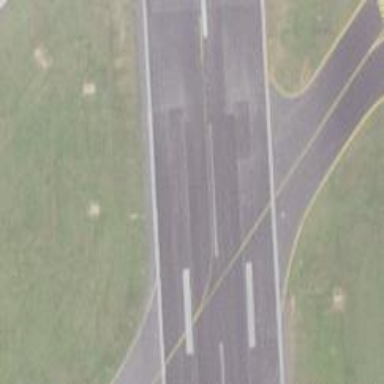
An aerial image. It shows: View of taxiway at the airport.